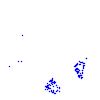
Particle: proton